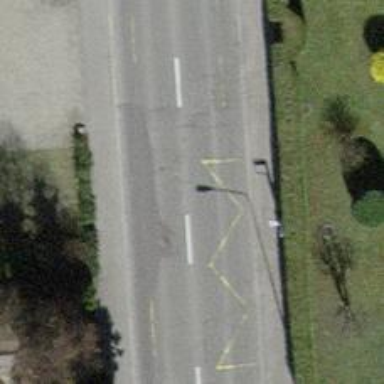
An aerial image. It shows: Public transport stop position.